Group 1:
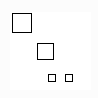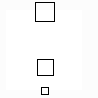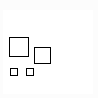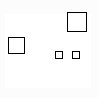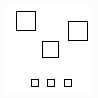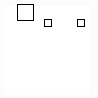
Group 2:
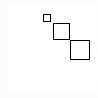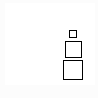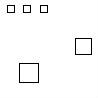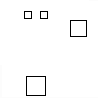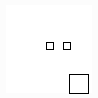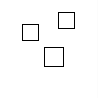
Rule separating the two groups: Decreasing in size from top to bottom vs. increasing in size from top to bottom.
Concepts: big, decreasing, downward_upward, increasing, large, larger, becoming, regular_irregular_change, size, size_increase_decrease, small, smaller, becoming
Author: "Lewis"